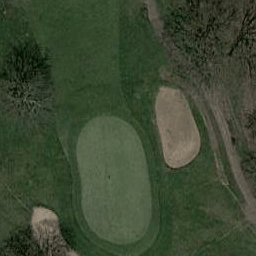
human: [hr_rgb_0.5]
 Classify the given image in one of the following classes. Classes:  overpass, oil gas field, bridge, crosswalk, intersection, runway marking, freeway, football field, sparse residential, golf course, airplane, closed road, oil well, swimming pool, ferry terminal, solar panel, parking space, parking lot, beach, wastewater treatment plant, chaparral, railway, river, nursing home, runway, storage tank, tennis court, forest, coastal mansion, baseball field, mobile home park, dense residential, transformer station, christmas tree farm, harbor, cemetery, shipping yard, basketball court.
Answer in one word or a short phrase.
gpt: golf course